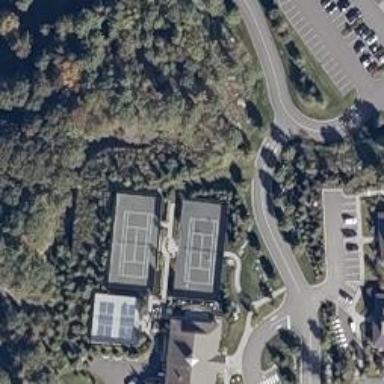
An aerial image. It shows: Tennis court in leisure pitch.